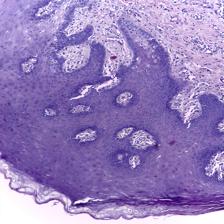
Diagnosis: Normal